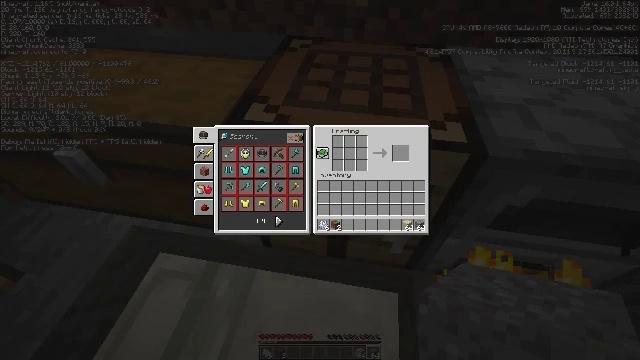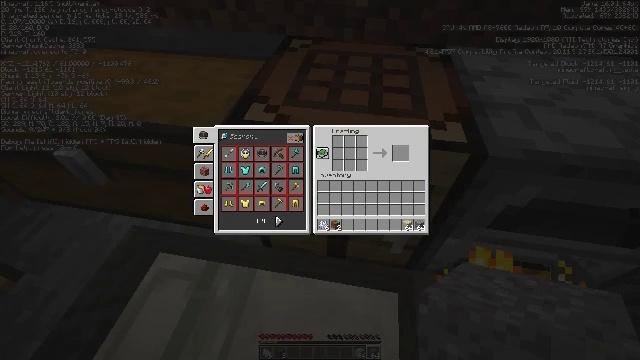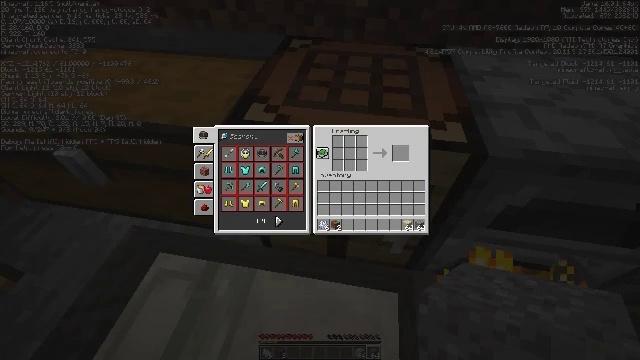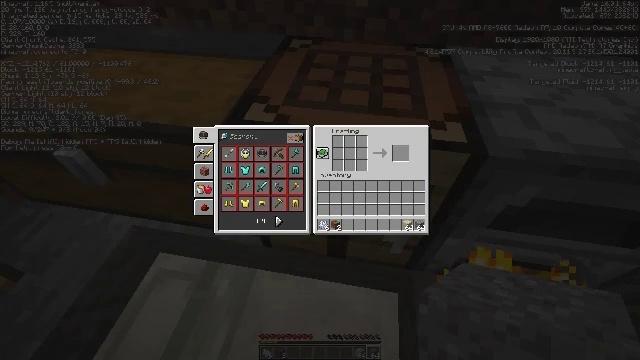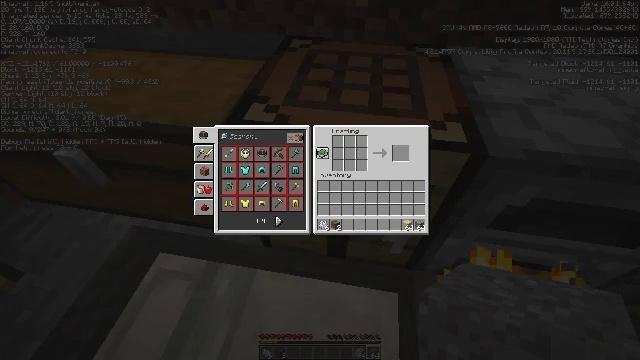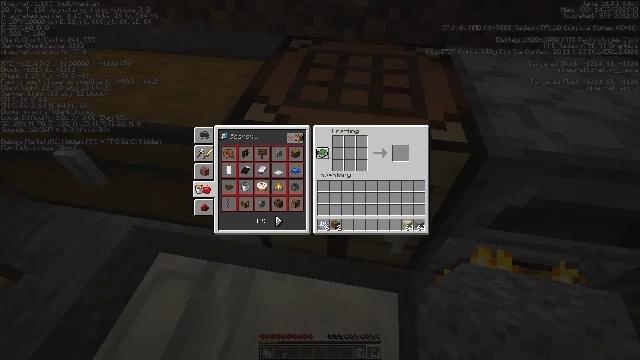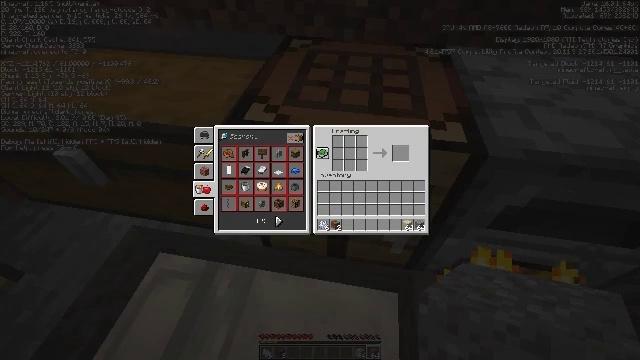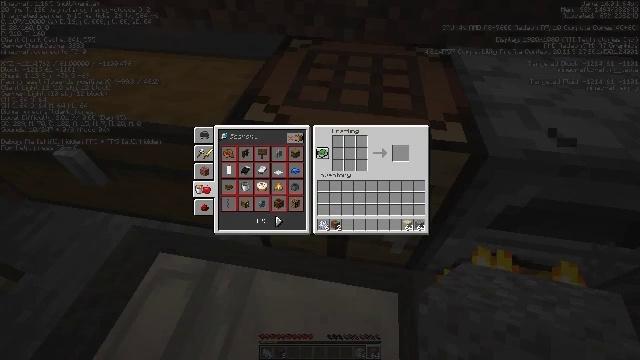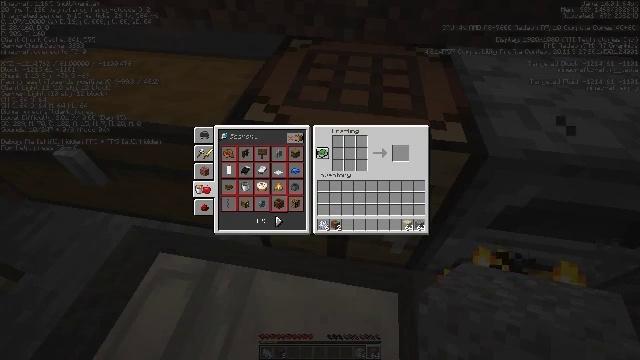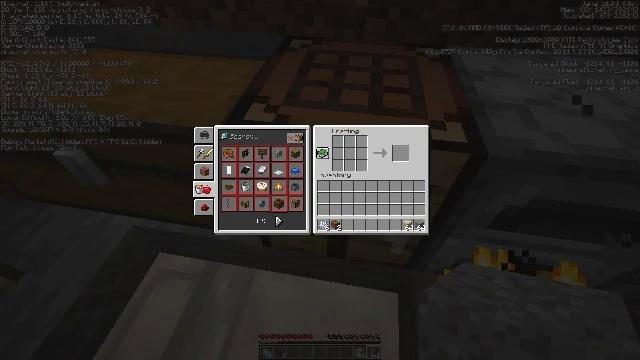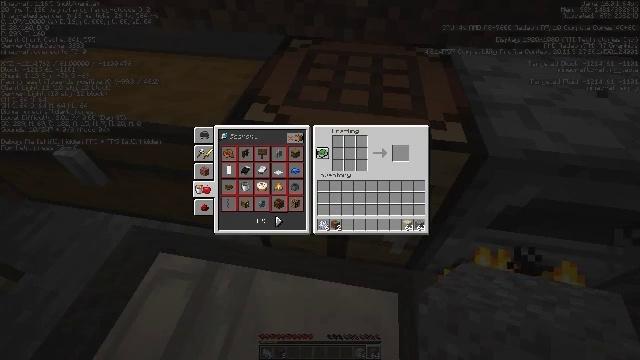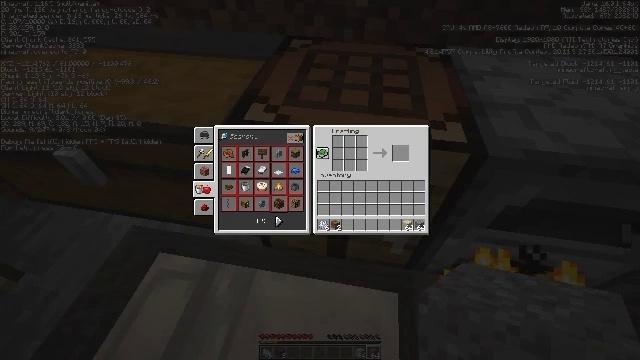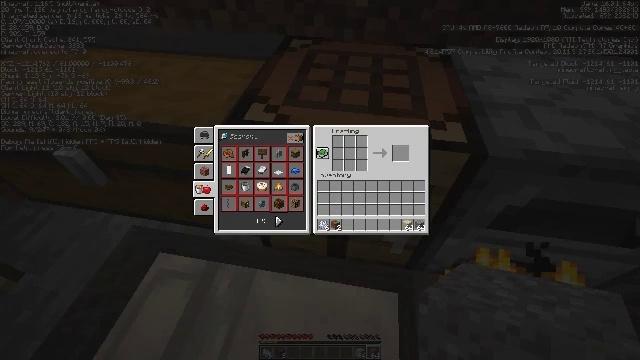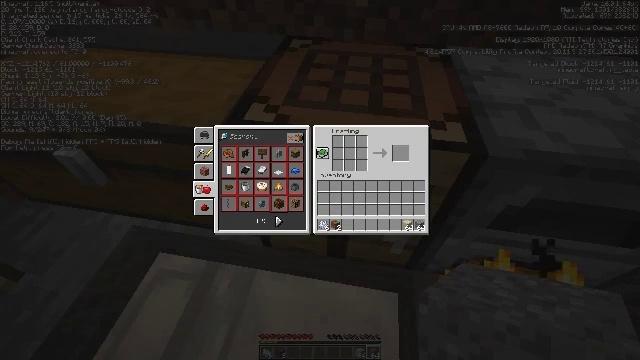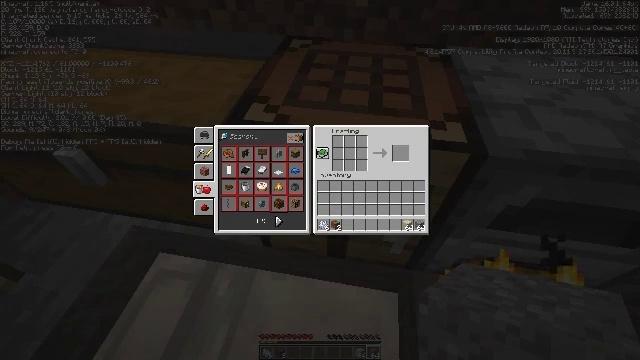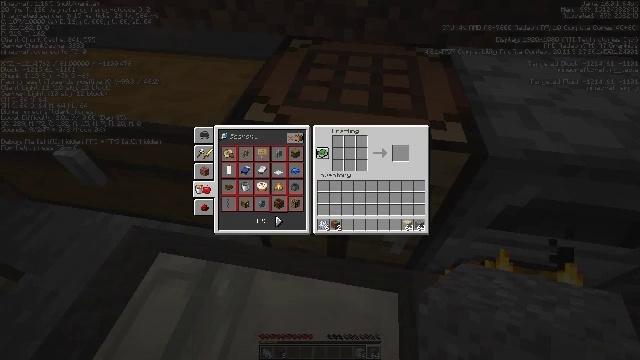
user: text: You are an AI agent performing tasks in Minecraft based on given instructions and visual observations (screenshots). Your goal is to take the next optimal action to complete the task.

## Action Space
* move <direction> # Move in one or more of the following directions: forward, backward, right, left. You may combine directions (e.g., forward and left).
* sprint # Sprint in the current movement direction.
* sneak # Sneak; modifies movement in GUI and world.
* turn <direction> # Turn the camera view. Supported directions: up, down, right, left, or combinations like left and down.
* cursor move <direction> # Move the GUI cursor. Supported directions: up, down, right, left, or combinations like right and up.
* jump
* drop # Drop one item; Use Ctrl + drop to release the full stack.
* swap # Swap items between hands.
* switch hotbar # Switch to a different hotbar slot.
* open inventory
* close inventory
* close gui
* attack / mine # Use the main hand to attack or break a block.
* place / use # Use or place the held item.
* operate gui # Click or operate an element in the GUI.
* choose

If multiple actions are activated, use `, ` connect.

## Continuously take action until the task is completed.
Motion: motion action
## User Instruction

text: Open inventory to craft white dye.
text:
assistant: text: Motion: no_op
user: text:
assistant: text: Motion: no_op
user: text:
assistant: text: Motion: no_op
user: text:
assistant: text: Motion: no_op
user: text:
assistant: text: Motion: attack / mine
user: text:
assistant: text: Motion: attack / mine
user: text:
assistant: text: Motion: attack / mine
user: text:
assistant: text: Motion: no_op
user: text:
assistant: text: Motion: no_op
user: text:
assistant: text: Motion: no_op
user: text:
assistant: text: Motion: no_op
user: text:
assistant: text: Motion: no_op
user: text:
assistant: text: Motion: no_op
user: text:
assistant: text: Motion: no_op
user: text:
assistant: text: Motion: no_op
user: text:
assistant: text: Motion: no_op
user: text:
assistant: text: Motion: no_op
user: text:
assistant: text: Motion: no_op
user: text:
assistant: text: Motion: no_op
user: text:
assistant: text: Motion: no_op
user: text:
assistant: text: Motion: no_op
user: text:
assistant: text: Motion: no_op
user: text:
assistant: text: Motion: attack / mine
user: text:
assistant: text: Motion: attack / mine
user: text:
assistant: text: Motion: attack / mine
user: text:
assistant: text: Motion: attack / mine
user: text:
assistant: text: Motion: no_op
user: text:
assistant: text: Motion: turn right
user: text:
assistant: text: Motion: turn right and down
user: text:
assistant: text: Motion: turn right and down